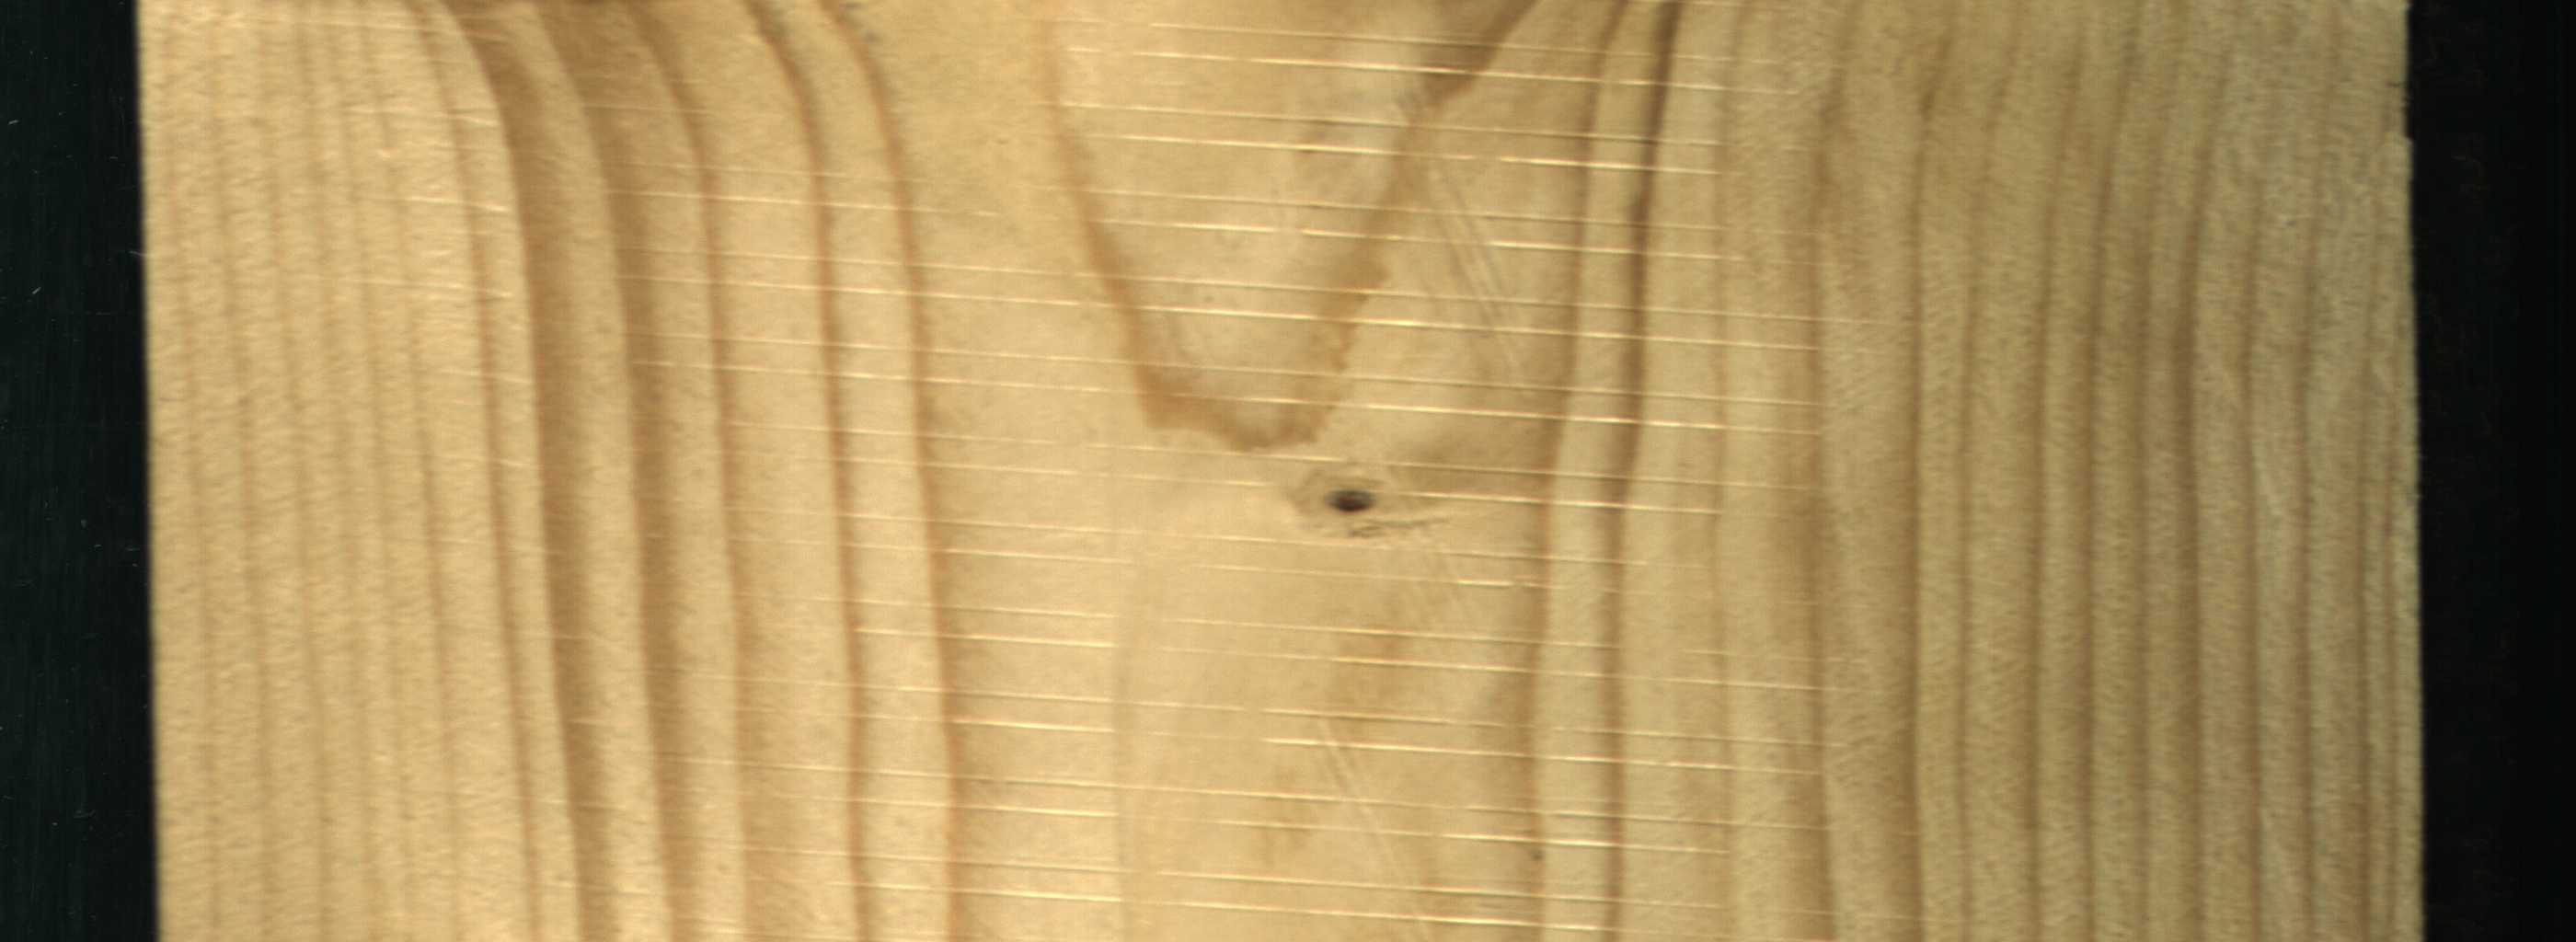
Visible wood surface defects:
Live_Knot